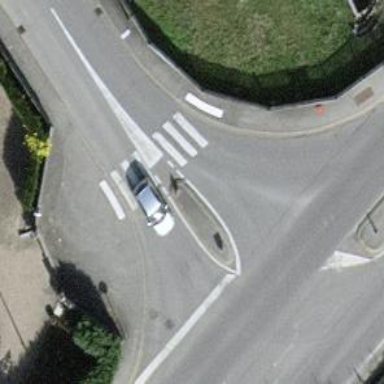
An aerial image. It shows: Traffic calming island.